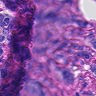
Metastatic tissue present: yes